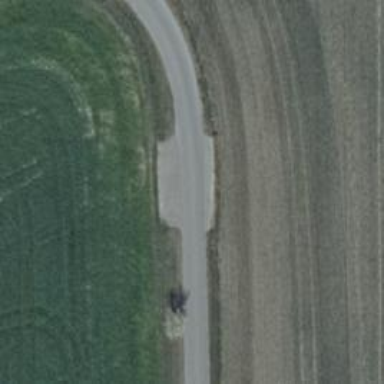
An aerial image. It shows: Unclassified road with asphalt surface. The track type is grade 1.